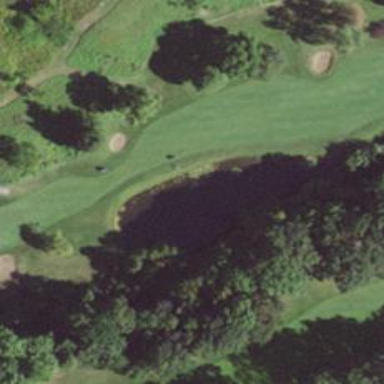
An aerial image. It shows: Water hazard on golf course. The hazard is natural water feature.